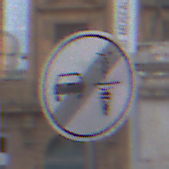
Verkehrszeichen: EndeVerbotUeberholenEinspurigeFahrzeuge
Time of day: MorningAfternoon
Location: Outdoor (Urban)
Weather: PartlyCloudy
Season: NotSpecified
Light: Natural